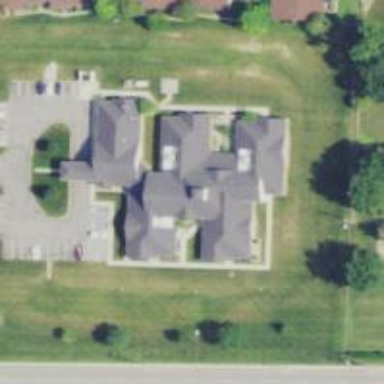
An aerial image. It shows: Residential building with hipped black roof and brown façade. The building serves as nursing home.